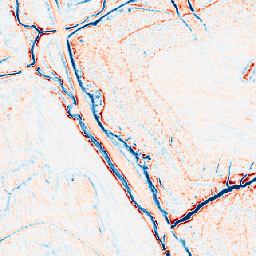
Category: edge_preserving
Decomposition family: anisotropic_diffusion
Decomposition parameters: iterations: 10
kappa: 30
gamma: 0.2
Upsampling method: area
Upsampling parameters: scale: 4
Upsampling scale: 4